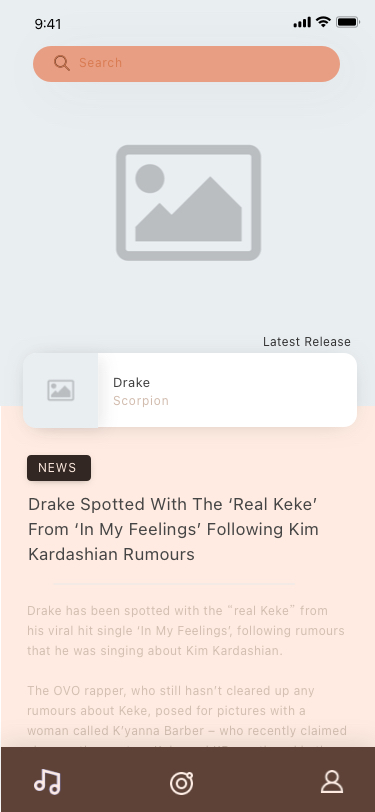
Text in this UI design:
Latest Release